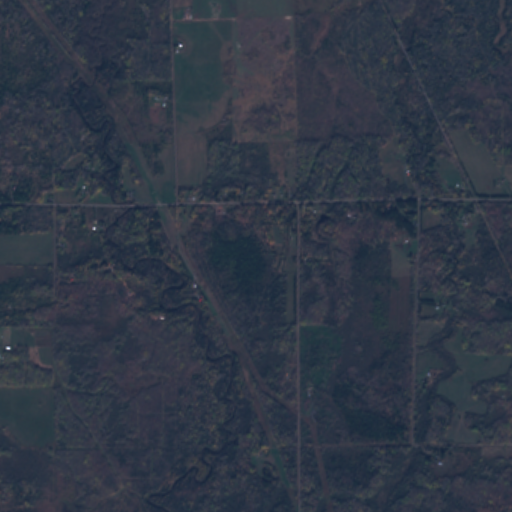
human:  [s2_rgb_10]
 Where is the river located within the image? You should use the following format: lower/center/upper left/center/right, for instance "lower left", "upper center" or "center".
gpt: The river is located in the upper of the image.
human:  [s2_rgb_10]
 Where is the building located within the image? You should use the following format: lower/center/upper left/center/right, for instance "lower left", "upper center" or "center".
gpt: There is no building in the image.